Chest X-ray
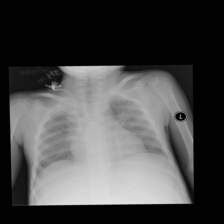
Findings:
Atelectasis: negative
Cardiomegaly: negative
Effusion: negative
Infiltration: negative
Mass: negative
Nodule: negative
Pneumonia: negative
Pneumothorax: negative
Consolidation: negative
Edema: negative
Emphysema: negative
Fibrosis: negative
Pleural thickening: positive
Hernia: negative